Question: My problem is related to the extraction of ore blocks in an open pit mine. Where the blocks have a relation of pecedencia, as explained below.
In this representation we have 6 blocks, where:

In this case we can only "extract" block 6 if 1, 2 and 3 have already been extracted, block 7 if 2,3,4 have been extracted, block 8 if 3, 4, 5 have already been extracted and the block 9 if 6,7,8 have already been extracted.
'''
import sys
blocks = [1,2,3,4,5,6,7,8,9]#list of blocks
p = [[] for i in blocks]#list of direct precedents
p[0] = []
p[1] = []
p[2] = []
p[3] = []
p[4] = []
p[5] = [1,2,3]
p[6] = [2,3,4]
p[7] = [3,4,5]
p[8] = [6,7,8]
'''
From this direct list of precedents, I'd like a method that would help get the following "complete list of precedents" for instances larger than 9 blocks (something between 1060 and 100000 blocks).
'''
import sys
blocks = [1,2,3,4,5,6,7,8,9]#list of blocks
p = [[] for i in blocks]#full list of precedents
p[0] = []
p[1] = []
p[2] = []
p[3] = []
p[4] = []
p[5] = [1,2,3]
p[6] = [2,3,4]
p[7] = [3,4,5]
p[8] = [1,2,3,4,5,6,7,8]
'''
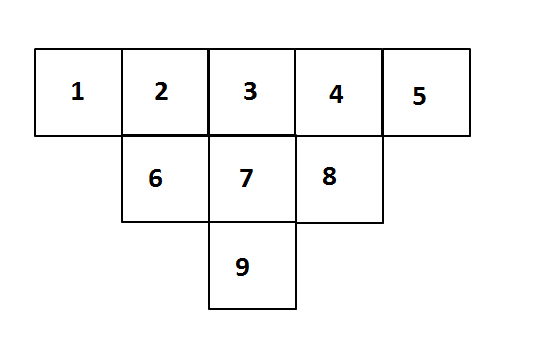
Answer: You can do it iterating the blocks in <URL>. Here is one possible way to do it:
'''
def precedents_transitive(blocks, precedents):
num_blocks = len(precedents)
# Mapping between block ids and indices
mapping = {b: i for i, b in enumerate(blocks)}
# Direct precedents as sets
ps = list(map(set, precedents))
# Transitive precedents as sets, starts with direct precedents
ps_transitive = list(map(set, precedents))
# Remaining blocks to visit
remaining = set(blocks)
# Visited blocks
visited = set()
while remaining:
# Find a non-visited block such that all its precedents have been visited
for block in remaining:
i_block = mapping[block]
if ps[i_block] <= visited:
break
else:
# If we get here the input was not valid
raise ValueError('Invalid precedents.')
# Add transitive precedents of direct predecessors
ps_transitive[i_block].update(*(ps_transitive[mapping[pred]] for pred in ps[i_block]))
remaining.remove(block)
visited.add(block)
return list(map(sorted, ps_transitive))
'''
Here is a test with your data:
'''
# List of blocks
blocks = [1, 2, 3, 4, 5, 6, 7, 8, 9]
# List of direct precedents
p = [[] for i in blocks]
p[0] = []
p[1] = []
p[2] = []
p[3] = []
p[4] = []
p[5] = [1, 2, 3]
p[6] = [2, 3, 4]
p[7] = [3, 4, 5]
p[8] = [6, 7, 8]
p_transitive = precedents_transitive(blocks, p)
print(p_transitive)
'''
Output:
'''
[[], [], [], [], [], [1, 2, 3], [2, 3, 4], [3, 4, 5], [1, 2, 3, 4, 5, 6, 7, 8]]
'''